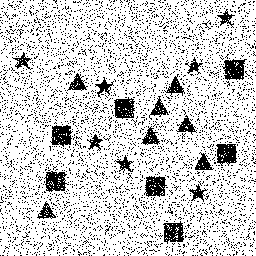
Squares: 7
Triangles: 7
Stars: 7
Total shapes: 21